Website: walmart
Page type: customer-info-address
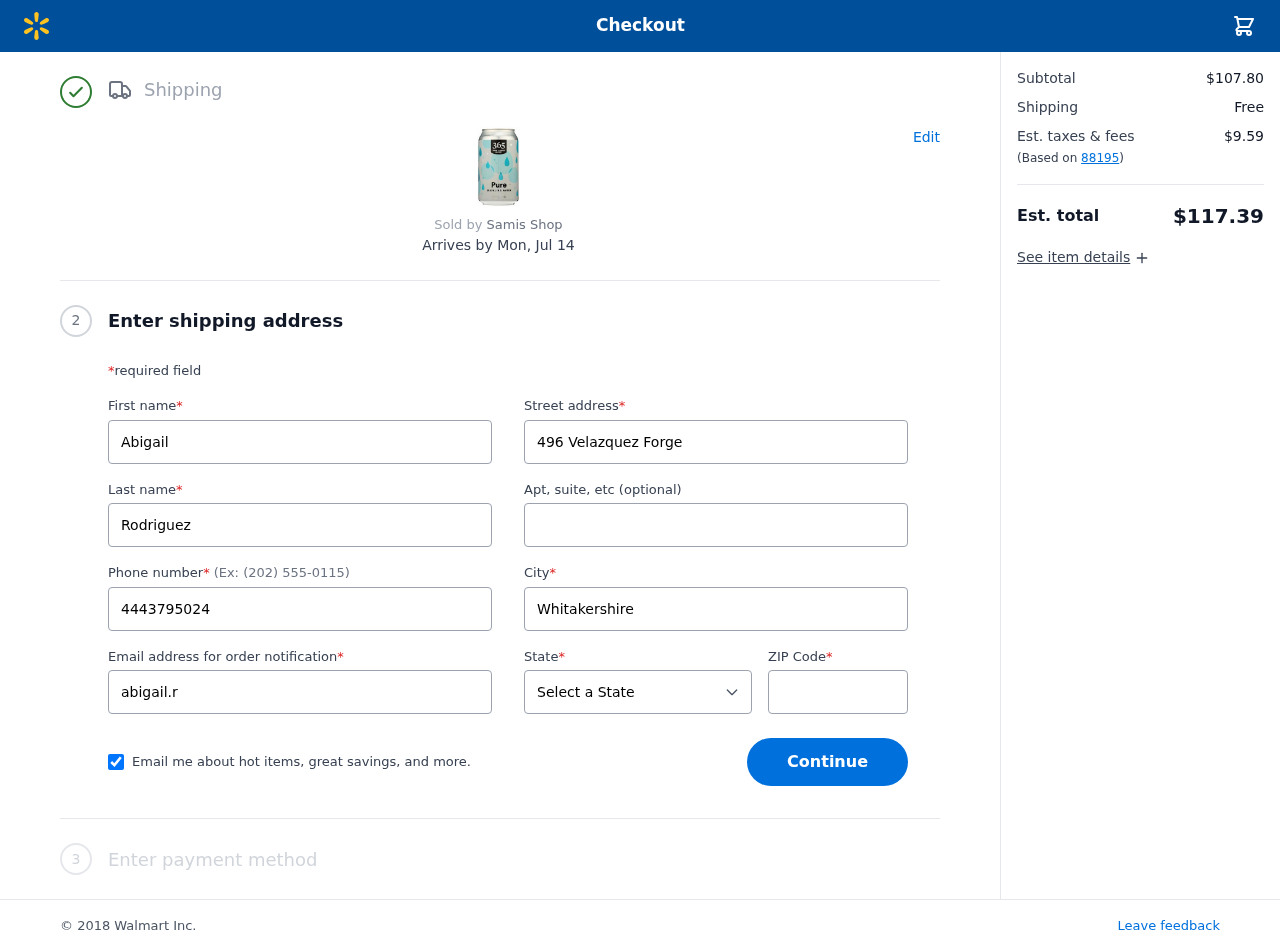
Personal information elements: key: PII_CITY
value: Whitakershire
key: PII_EMAIL
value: abigail.rodriguez@yahoo.com
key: PII_FIRSTNAME
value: Abigail
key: PII_LASTNAME
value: Rodriguez
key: PII_PHONE
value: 4443795024
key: PII_POSTCODE
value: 88195
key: PII_STATE
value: Iowa
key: PII_STREET
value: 496 Velazquez Forge
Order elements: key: ORDER_DELIVERY_DATE
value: Mon, Jul 14
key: ORDER_SUBTOTAL
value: $107.80
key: ORDER_SHIPPING_COST
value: Free
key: ORDER_TAX
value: $9.59
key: ORDER_TOTAL
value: $117.39